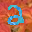
Label: 2